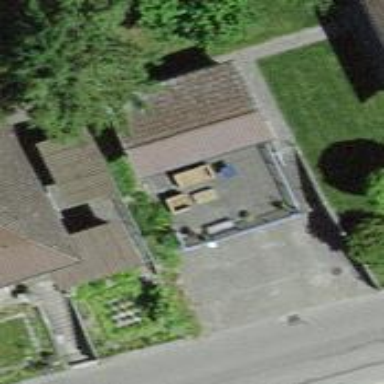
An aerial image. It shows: Garage.